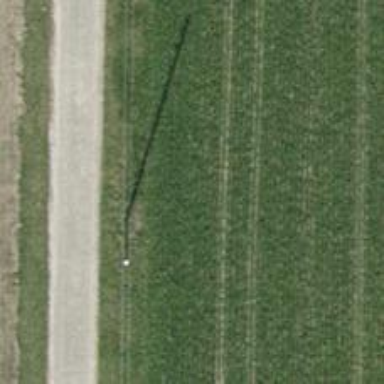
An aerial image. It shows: Power pole.